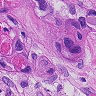
Metastatic tissue present: yes